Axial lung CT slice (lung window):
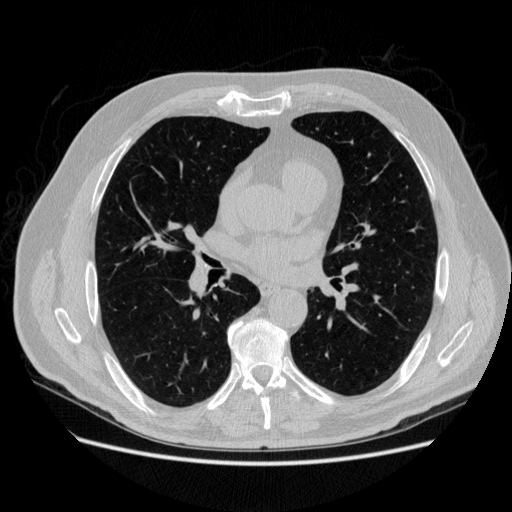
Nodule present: no